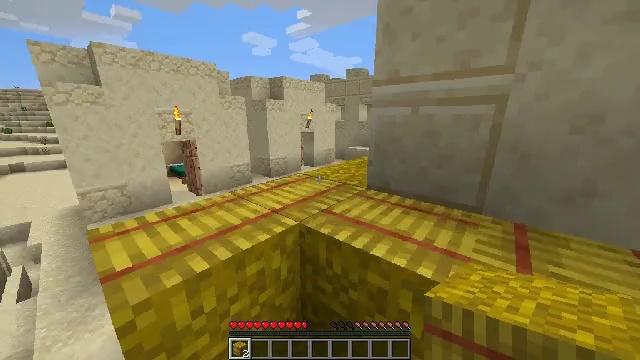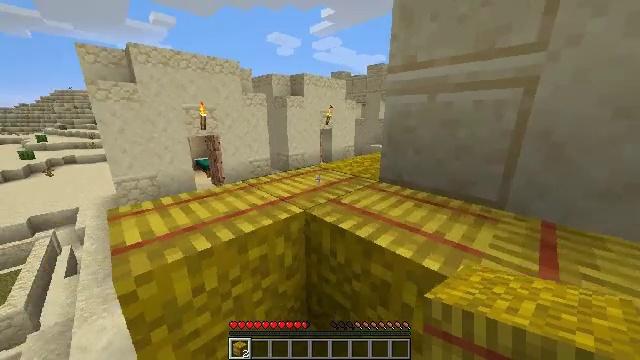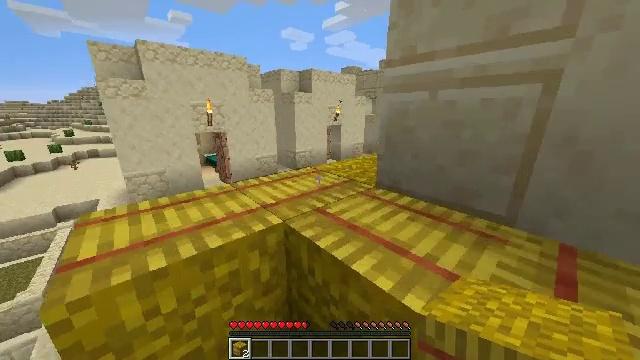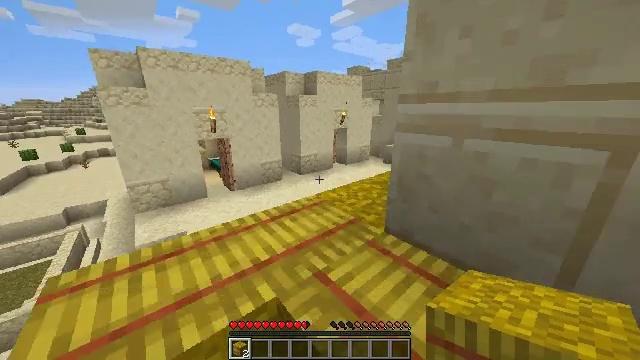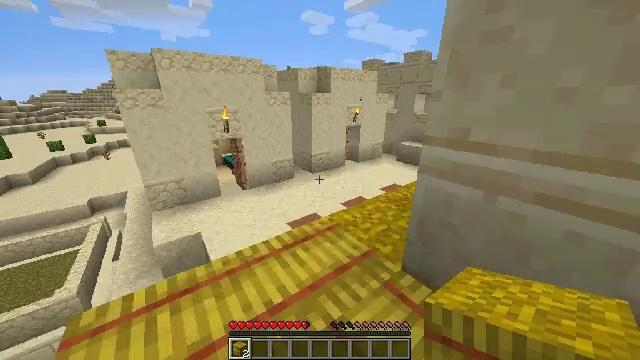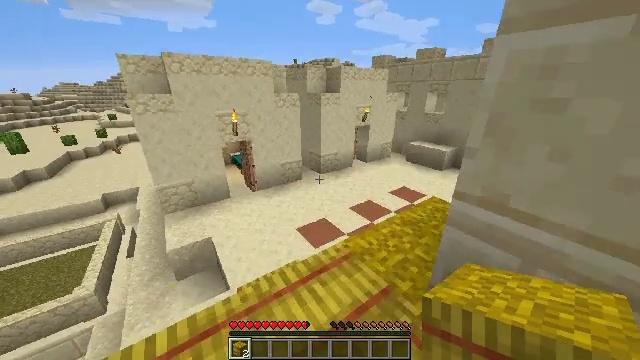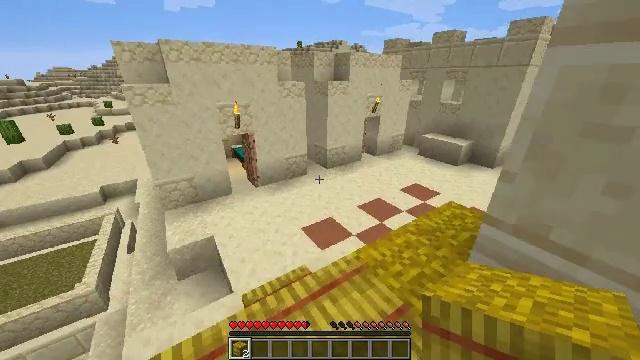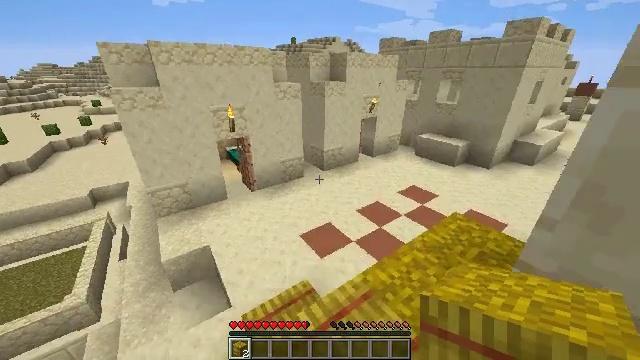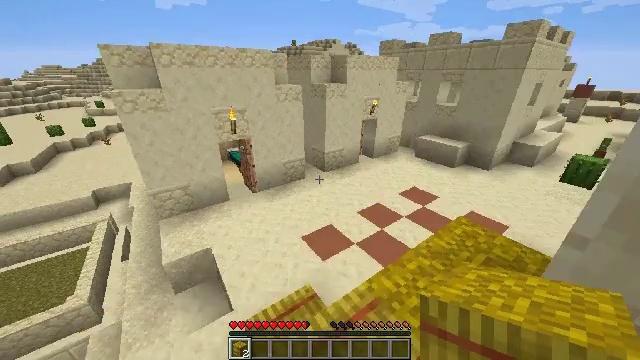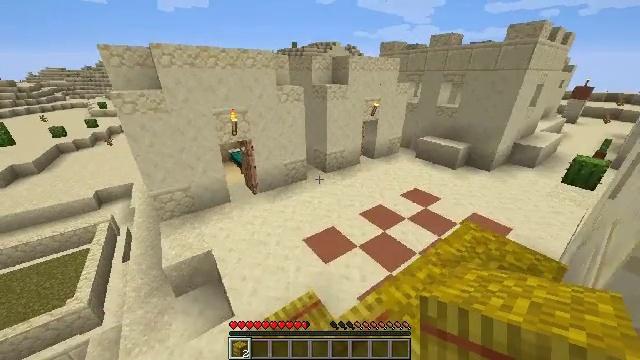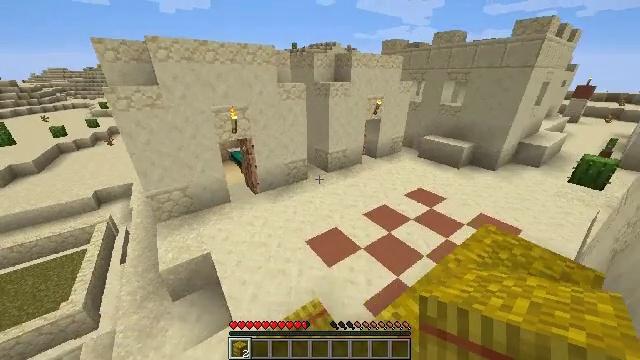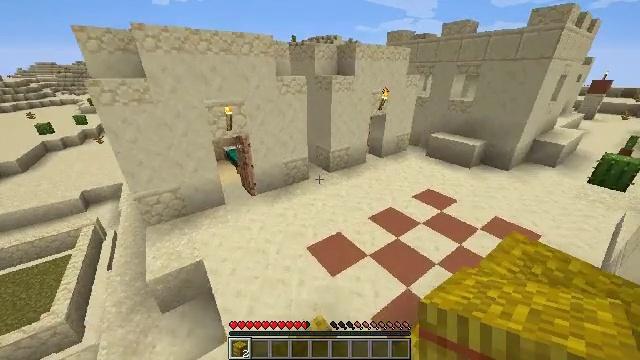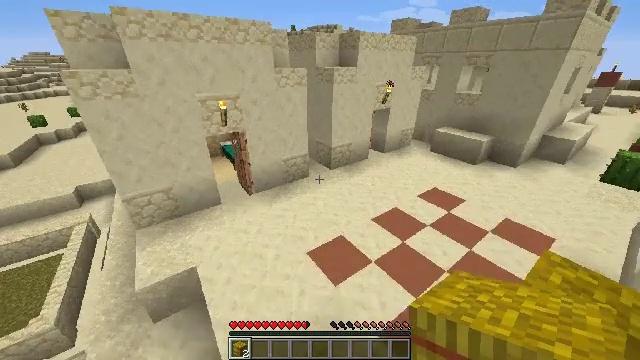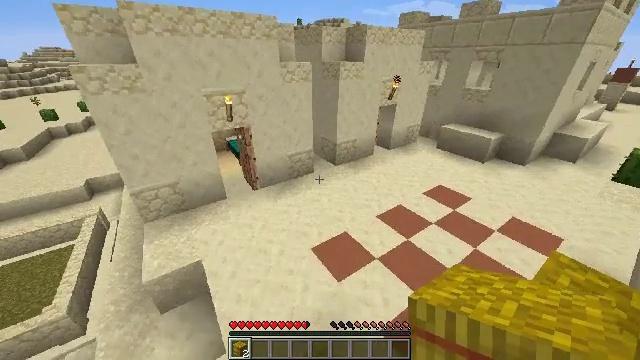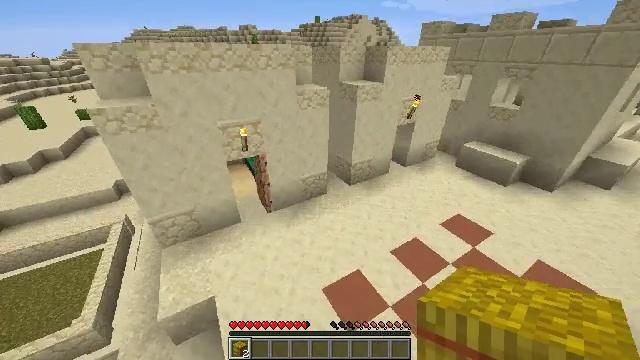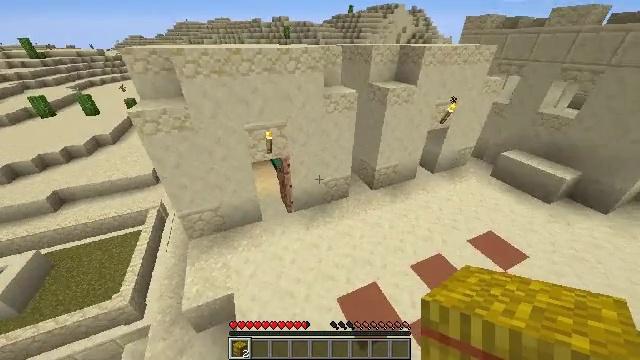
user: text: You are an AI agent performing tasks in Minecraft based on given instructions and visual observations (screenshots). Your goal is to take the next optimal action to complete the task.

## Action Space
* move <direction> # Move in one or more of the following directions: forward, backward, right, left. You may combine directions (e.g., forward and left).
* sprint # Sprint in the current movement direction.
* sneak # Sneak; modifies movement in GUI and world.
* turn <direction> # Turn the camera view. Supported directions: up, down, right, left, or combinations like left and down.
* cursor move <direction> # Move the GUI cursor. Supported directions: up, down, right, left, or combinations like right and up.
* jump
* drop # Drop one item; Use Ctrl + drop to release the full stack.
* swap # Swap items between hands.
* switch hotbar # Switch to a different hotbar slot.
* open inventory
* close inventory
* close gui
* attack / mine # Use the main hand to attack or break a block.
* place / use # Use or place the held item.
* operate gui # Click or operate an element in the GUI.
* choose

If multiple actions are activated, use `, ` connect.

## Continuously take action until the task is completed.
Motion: motion action
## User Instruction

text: Drop a hay block.
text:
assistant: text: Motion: move forward, sprint, turn left, jump
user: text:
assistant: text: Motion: move forward, sprint, turn left, jump
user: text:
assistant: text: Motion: move forward, sprint, turn left and down, jump
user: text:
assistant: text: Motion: move forward, sprint, turn left and down, jump
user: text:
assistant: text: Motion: move forward, sprint, turn left and down, jump
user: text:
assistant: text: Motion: move forward, sprint, turn left and down, jump
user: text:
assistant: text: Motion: move forward, sprint, turn right, jump
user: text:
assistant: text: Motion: move forward, sprint, jump
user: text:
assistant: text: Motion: move forward, sprint, jump
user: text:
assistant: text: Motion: move forward, sprint, jump
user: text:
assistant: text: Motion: move forward, sprint, jump
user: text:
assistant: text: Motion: move forward, sprint, turn down, jump
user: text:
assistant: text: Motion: move forward, sprint, turn left and down, jump
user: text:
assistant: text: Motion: move forward, sprint, turn left and down, jump
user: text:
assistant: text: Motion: move forward, sprint, turn left and down, jump
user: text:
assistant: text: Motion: move forward, sprint, turn left, jump
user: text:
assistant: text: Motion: move forward, sprint, turn left, jump
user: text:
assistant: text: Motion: move forward, sprint, turn left, jump
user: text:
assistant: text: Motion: move forward, sprint, turn left, jump
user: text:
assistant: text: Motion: move forward, sprint, turn left, jump
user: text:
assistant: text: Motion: move forward, sprint, turn left and up, jump
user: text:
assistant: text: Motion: move forward, sprint, turn left and up, jump
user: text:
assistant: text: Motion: move forward, sprint, turn left, jump
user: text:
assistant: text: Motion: move forward, sprint, turn left and up, jump
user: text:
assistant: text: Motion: move forward, sprint, turn left and up
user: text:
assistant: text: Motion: move forward, sprint, turn left and up
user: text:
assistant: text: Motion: move forward, sprint, turn left and up
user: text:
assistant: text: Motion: move forward, sprint
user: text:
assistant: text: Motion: move forward, sprint
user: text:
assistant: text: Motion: move forward, sprint